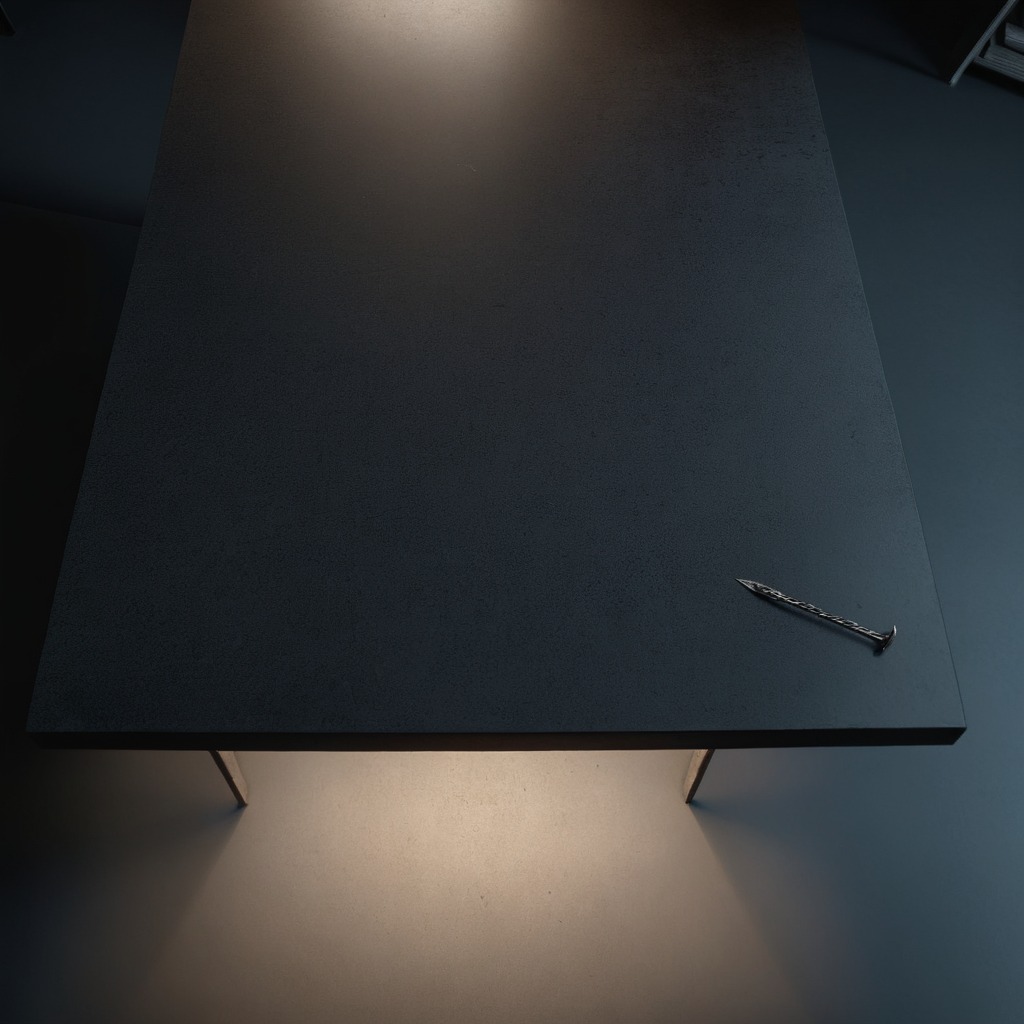
A nail lying on a clean granite table inside a workshop at night dim ambient light soft shadows worn but